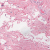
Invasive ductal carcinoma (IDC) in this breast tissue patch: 0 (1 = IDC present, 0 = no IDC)